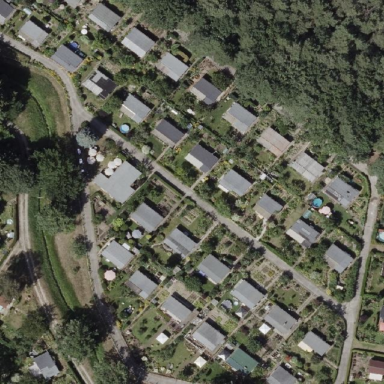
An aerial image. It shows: Area designated for allotments.